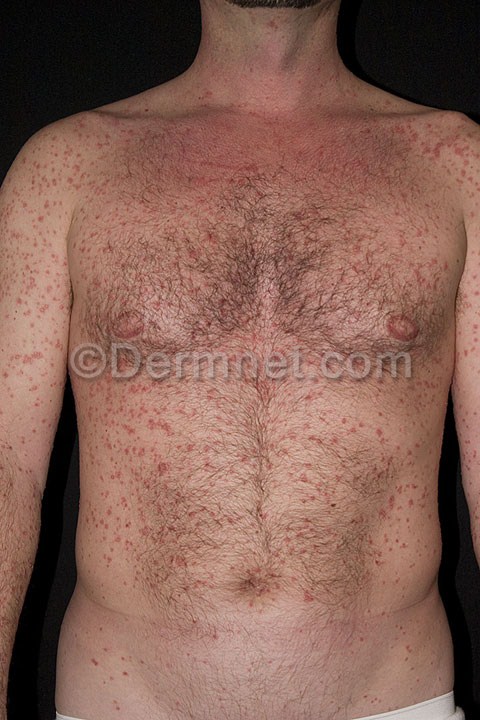
Disease: Psoriasis pictures Lichen Planus and related diseases